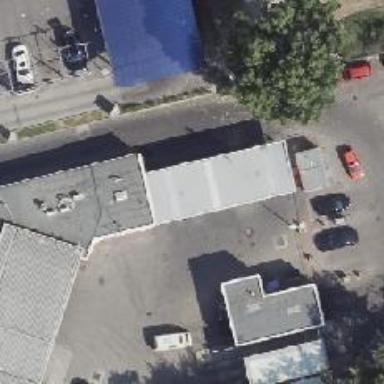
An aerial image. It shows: Car wash facility.